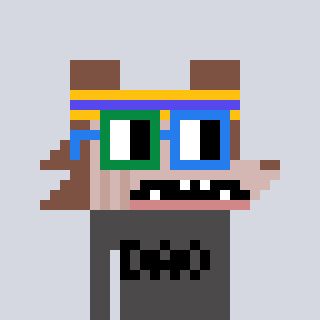
a pixel art character with square green and blue glasses, a werewolf-shaped head and a grayscale-colored body on a cool background